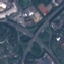
Land use / land cover class: Highway